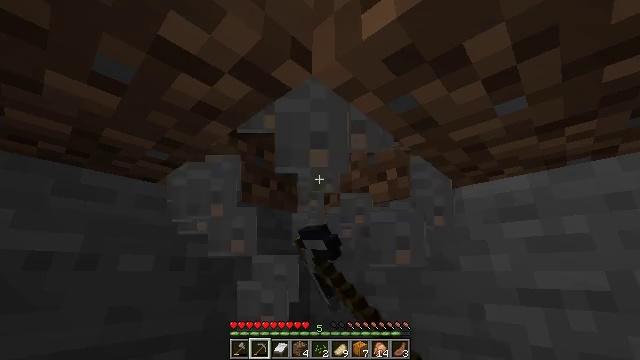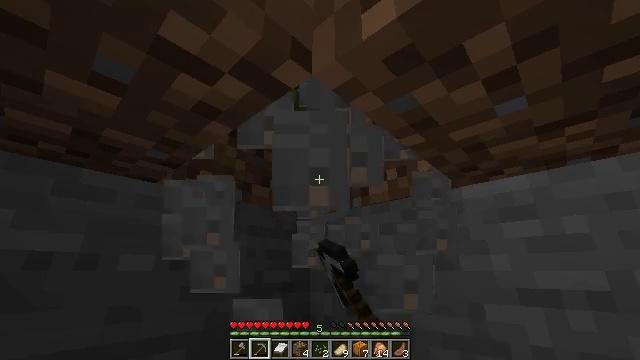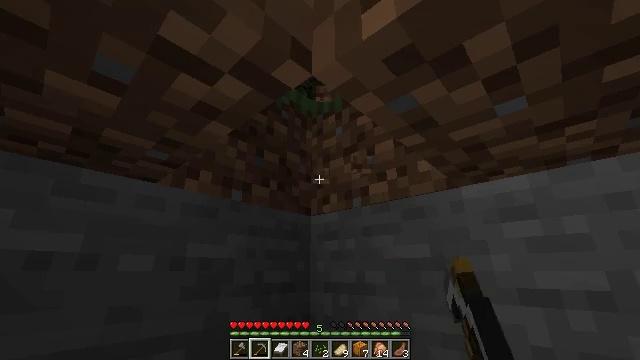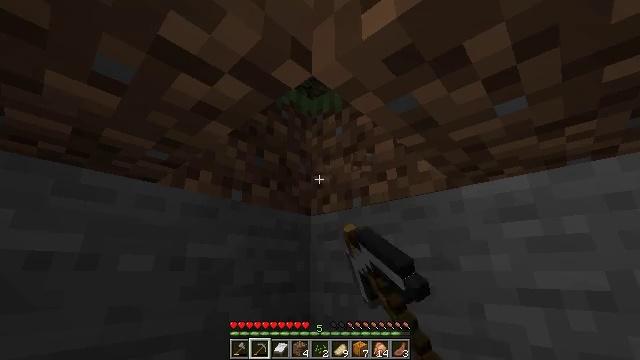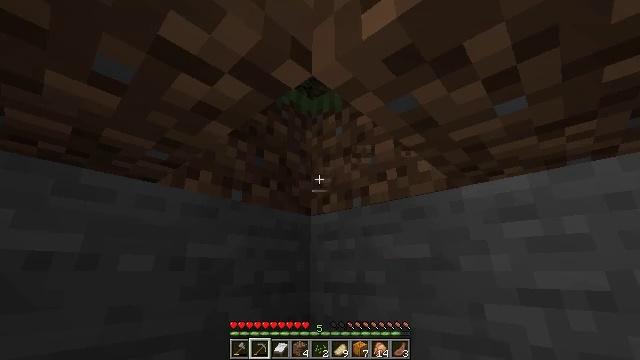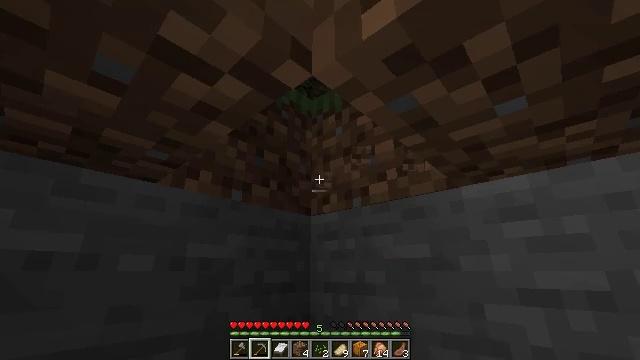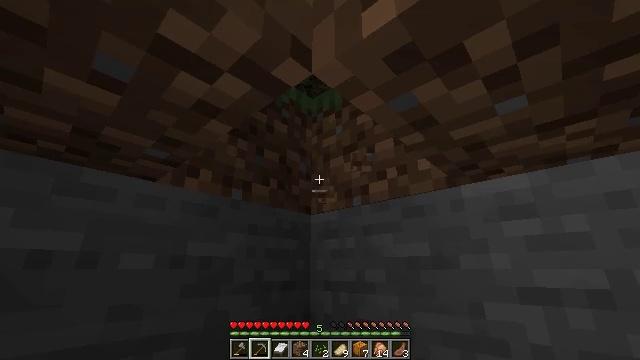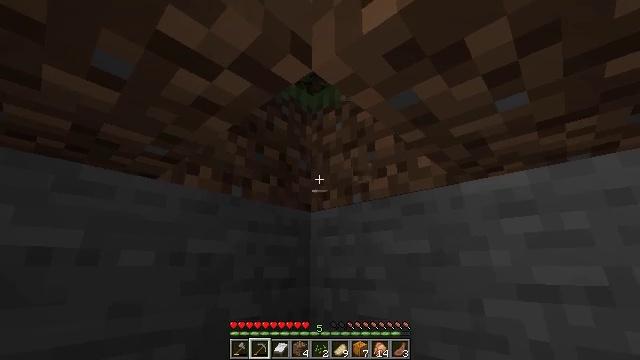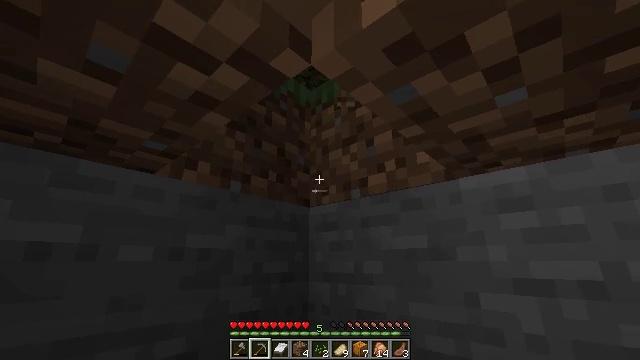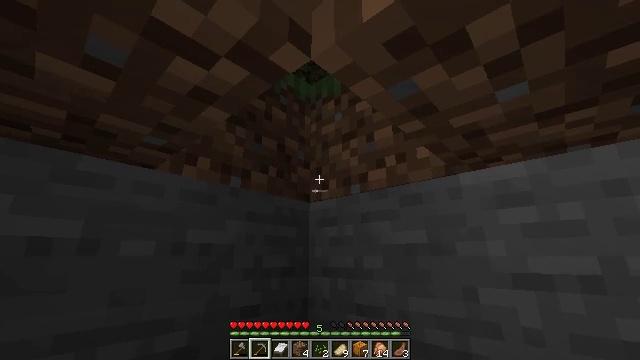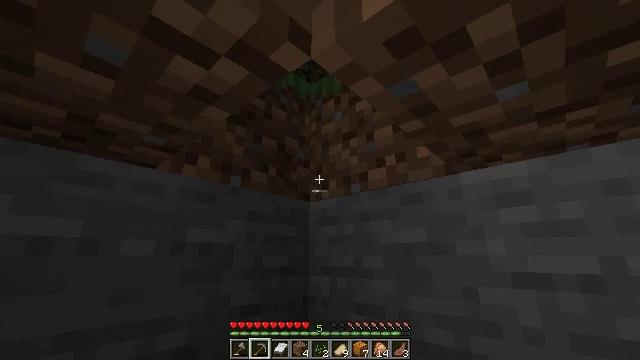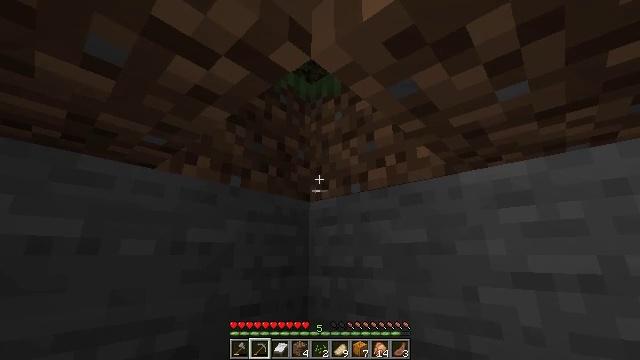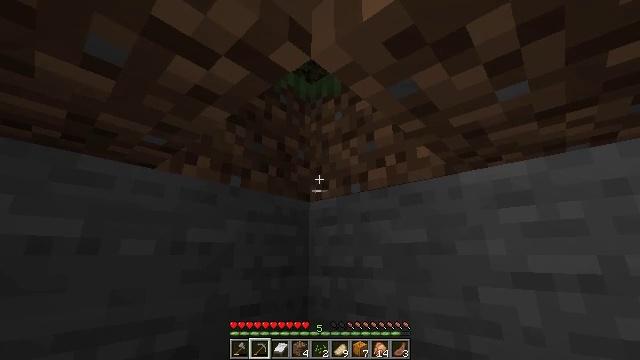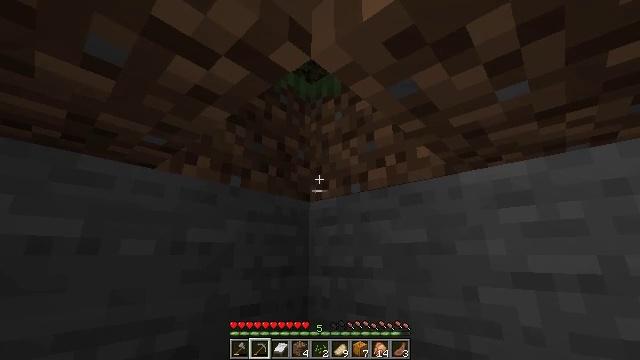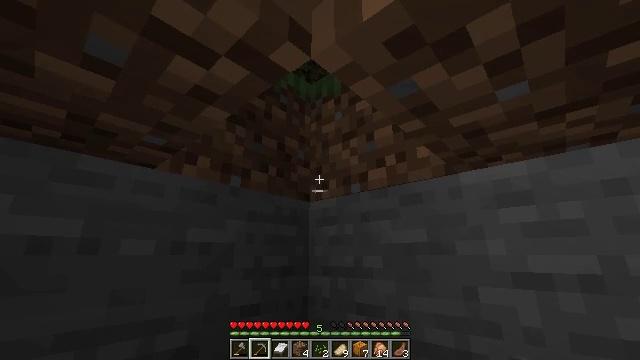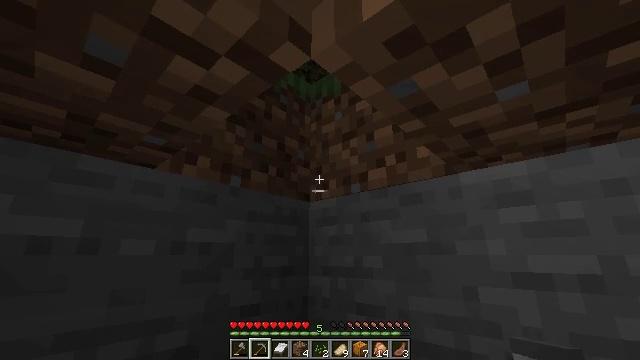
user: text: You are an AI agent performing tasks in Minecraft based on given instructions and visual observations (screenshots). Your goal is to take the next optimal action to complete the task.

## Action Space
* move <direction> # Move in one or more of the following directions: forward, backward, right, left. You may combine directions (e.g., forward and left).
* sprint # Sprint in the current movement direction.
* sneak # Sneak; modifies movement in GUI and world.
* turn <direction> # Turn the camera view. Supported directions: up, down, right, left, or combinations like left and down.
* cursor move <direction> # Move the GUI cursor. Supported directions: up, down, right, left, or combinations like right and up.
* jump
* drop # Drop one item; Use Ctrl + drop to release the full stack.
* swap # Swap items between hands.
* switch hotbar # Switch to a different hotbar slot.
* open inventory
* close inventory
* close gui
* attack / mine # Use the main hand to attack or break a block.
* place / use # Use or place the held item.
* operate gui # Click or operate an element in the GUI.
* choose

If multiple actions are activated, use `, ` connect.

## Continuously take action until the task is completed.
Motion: motion action
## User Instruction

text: Harvest birch leaves for decorations.
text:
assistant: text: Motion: attack / mine
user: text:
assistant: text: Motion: attack / mine
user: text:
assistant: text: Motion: attack / mine
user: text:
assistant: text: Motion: no_op
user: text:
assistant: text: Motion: no_op
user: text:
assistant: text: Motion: no_op
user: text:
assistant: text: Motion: no_op
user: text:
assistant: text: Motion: turn down
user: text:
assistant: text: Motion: turn down
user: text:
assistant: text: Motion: no_op
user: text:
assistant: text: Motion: no_op
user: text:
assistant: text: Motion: no_op
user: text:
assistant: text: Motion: no_op
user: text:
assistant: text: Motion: no_op
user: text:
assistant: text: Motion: no_op
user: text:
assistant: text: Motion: no_op
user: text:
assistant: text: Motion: no_op
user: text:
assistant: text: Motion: no_op
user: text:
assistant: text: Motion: no_op
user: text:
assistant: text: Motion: no_op
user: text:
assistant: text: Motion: no_op
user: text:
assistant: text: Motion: no_op
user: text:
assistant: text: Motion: no_op
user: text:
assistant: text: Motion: no_op
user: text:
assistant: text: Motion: no_op
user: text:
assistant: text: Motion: turn right and up
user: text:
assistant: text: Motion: move right, turn right and up
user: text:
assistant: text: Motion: move right, turn right
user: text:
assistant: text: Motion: move right, turn right and down
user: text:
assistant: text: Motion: move right, turn right and down